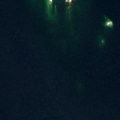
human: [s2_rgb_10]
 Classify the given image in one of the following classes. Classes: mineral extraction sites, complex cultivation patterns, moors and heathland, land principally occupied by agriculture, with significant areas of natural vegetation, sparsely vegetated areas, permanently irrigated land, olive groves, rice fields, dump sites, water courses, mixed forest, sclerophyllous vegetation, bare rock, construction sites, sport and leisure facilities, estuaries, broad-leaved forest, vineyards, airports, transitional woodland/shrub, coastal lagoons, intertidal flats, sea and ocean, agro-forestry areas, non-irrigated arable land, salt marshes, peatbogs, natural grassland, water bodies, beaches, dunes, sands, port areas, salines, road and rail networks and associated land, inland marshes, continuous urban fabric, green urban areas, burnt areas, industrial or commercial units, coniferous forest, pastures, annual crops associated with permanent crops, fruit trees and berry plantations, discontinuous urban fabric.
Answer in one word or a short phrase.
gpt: sea and ocean